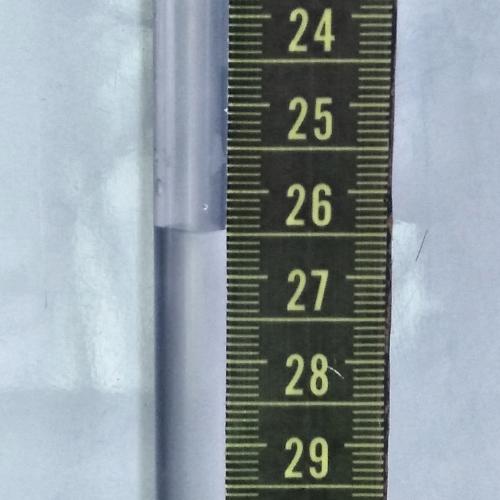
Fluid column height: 26.5 cm